Interaction volume radius: 5 \u00c5
Interaction volume height: 15 \u00c5
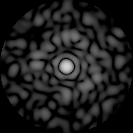
Disorder parameter: 0.8287